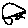
Label: car